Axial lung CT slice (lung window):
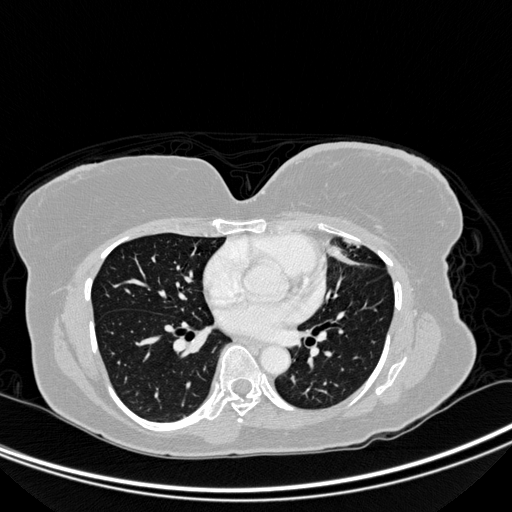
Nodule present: no